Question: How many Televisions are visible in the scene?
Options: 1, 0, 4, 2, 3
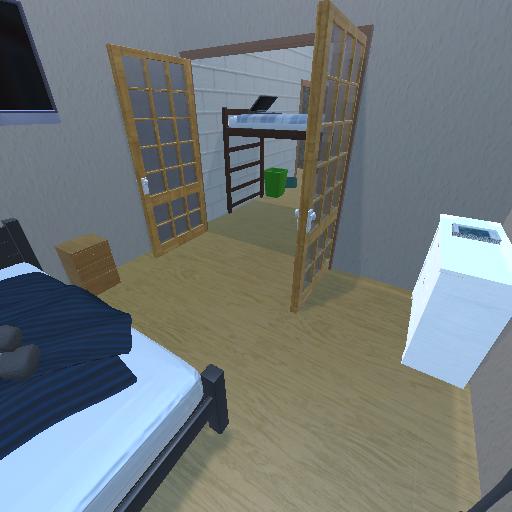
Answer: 1